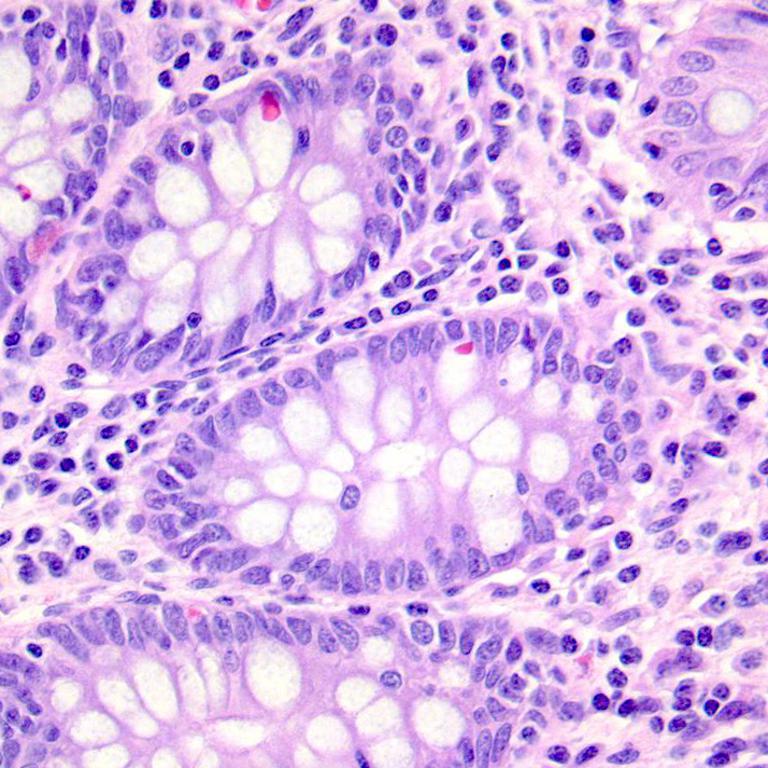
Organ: colon
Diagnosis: benign